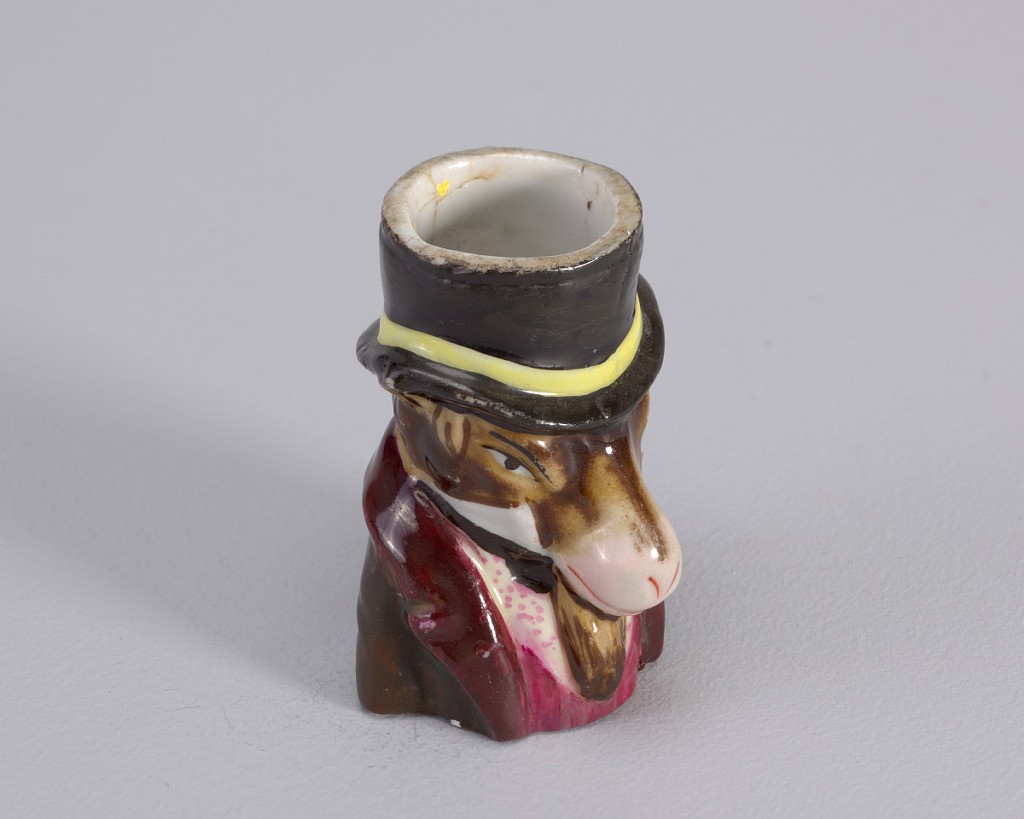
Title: matchsafe
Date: late 19th century
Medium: Porcelain
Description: Figure of donkey wearing top hat with yellow band. Figure also wears maroon coat with magenta waistcoat and white shirt with magenta dots.